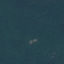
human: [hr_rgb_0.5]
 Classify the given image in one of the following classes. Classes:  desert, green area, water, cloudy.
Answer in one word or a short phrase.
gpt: green area